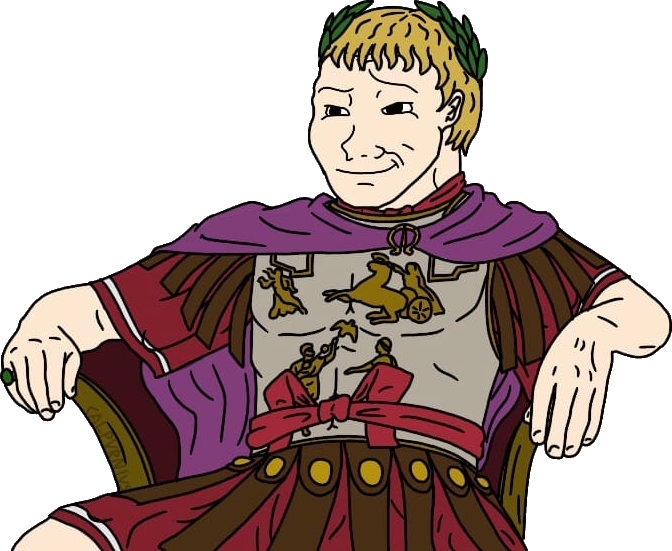
Label: 5_Smugjak